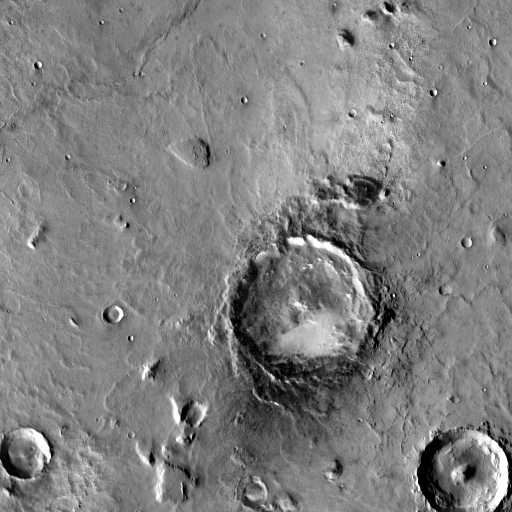
Crater classes present: Background, Other, Layered, Buried